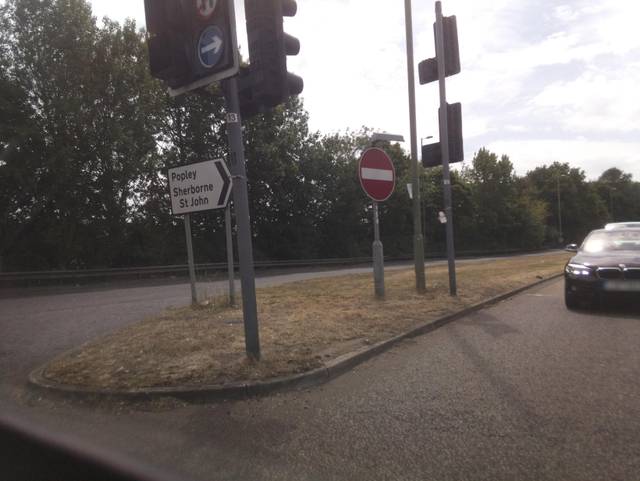
Region: United Kingdom
Coordinates: 51.281, -1.072